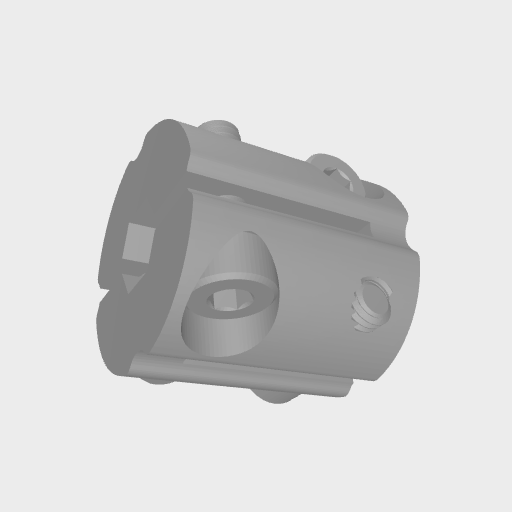
Part: HyperCoupler8RID8RID